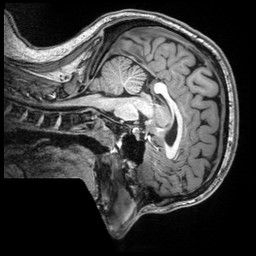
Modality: T1w
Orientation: sagittal
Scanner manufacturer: siemens
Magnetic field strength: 3 T
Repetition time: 2.5 s
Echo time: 0.00343 s